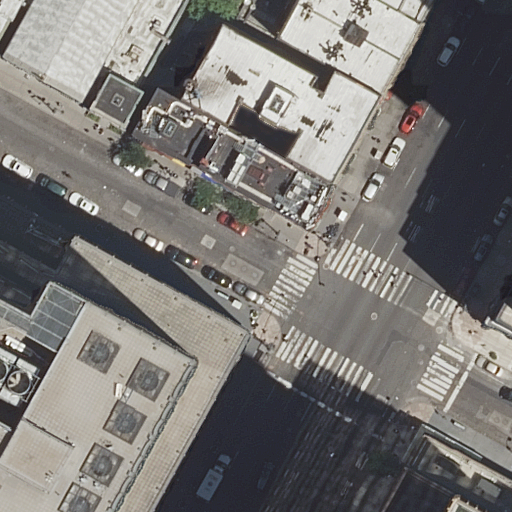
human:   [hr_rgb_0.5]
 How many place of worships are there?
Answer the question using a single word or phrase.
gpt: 1

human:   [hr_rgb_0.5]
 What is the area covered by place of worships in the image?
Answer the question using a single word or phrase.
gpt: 618m2

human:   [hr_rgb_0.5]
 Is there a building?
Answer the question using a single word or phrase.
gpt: yes

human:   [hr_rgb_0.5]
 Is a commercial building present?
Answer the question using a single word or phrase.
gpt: no

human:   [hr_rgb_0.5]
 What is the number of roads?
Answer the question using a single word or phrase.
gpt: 3

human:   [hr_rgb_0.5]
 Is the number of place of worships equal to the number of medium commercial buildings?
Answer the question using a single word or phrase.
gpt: no

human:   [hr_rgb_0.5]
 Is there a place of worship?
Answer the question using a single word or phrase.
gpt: yes

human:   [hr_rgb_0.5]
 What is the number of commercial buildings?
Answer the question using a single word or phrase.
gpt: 0

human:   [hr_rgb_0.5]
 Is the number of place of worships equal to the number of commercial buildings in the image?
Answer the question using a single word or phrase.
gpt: no

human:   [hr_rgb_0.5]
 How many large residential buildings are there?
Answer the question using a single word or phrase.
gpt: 1

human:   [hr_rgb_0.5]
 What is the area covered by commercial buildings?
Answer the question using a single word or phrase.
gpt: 0m2

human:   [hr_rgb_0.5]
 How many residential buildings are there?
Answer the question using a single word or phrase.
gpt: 7

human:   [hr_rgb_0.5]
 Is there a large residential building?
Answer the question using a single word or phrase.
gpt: yes

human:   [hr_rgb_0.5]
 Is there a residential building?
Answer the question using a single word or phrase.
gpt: yes

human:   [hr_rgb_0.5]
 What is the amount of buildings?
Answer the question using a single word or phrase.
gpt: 9

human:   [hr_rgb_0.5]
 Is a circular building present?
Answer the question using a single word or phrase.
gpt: no

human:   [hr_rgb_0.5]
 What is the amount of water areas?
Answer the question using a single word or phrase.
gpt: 0

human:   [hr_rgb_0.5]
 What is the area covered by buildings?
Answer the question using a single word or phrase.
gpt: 2660m2

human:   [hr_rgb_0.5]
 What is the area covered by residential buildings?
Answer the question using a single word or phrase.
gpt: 2037m2

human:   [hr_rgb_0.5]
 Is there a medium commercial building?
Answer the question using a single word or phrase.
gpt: no

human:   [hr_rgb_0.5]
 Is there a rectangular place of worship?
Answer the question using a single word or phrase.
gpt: yes

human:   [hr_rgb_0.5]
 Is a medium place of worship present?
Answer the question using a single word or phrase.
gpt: no

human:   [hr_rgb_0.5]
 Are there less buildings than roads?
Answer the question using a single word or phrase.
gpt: no

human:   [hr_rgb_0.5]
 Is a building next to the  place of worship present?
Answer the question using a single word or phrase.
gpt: yes

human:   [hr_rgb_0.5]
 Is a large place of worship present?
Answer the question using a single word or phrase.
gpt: yes

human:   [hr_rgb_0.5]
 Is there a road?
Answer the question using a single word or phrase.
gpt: yes

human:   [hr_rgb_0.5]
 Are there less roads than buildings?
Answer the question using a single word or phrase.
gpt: yes

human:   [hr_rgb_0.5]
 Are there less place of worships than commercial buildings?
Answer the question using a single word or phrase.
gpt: no

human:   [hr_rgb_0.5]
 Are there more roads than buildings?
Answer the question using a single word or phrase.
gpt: no

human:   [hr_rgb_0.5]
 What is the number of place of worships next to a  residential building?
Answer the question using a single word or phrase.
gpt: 1

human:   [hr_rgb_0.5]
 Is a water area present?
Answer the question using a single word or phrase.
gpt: no

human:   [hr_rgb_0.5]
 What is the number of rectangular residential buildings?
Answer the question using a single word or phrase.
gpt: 5

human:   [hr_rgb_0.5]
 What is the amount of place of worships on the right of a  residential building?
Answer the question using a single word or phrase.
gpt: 1

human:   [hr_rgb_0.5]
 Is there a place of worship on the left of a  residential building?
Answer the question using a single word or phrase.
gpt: yes

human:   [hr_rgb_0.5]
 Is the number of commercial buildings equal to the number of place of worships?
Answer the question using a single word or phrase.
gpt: no

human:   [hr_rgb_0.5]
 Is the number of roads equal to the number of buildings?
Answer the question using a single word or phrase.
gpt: no

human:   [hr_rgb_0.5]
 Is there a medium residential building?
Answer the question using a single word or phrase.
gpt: yes

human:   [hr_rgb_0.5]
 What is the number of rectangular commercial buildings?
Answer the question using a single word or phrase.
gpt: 0

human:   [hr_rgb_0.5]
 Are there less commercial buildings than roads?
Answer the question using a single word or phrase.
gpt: yes

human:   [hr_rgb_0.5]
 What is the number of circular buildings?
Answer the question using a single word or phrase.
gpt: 0

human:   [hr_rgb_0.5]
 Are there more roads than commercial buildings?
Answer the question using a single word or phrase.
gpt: yes

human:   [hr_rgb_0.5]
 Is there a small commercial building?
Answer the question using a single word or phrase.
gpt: no

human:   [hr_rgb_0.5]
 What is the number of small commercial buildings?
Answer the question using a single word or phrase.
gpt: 0

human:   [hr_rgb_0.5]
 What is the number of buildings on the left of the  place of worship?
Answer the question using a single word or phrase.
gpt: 1

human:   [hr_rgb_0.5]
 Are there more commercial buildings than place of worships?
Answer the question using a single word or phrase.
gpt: no

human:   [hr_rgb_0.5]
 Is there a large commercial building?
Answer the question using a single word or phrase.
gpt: no

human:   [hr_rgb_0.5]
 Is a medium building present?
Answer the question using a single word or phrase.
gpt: yes

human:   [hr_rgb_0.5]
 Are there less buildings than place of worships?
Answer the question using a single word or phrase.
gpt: no

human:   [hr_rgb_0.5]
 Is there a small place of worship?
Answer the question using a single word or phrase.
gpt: no

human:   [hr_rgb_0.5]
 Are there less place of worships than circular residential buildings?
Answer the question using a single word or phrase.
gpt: no

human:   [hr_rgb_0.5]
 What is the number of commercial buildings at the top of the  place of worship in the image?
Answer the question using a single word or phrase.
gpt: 0

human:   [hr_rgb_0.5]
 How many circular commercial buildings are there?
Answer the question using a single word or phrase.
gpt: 0

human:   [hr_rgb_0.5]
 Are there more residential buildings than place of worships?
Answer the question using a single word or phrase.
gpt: yes

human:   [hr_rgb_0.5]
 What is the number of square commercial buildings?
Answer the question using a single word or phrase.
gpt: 0

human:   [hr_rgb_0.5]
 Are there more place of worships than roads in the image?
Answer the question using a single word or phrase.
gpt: no

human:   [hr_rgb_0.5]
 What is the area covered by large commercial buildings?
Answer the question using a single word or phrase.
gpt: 0m2

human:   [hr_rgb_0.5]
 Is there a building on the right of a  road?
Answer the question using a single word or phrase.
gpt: yes

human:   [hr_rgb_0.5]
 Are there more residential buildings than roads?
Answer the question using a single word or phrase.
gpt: yes

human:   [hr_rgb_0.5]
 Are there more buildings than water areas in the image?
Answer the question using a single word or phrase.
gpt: yes

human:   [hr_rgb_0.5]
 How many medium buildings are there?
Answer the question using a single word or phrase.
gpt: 5

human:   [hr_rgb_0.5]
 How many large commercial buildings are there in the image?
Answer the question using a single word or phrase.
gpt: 0

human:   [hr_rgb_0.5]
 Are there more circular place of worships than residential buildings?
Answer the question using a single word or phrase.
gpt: no

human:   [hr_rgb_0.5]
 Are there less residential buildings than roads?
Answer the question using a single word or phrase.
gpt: no

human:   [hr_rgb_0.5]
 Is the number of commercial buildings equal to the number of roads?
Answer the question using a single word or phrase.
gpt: no